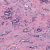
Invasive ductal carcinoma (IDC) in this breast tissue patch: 1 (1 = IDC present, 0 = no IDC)